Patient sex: F
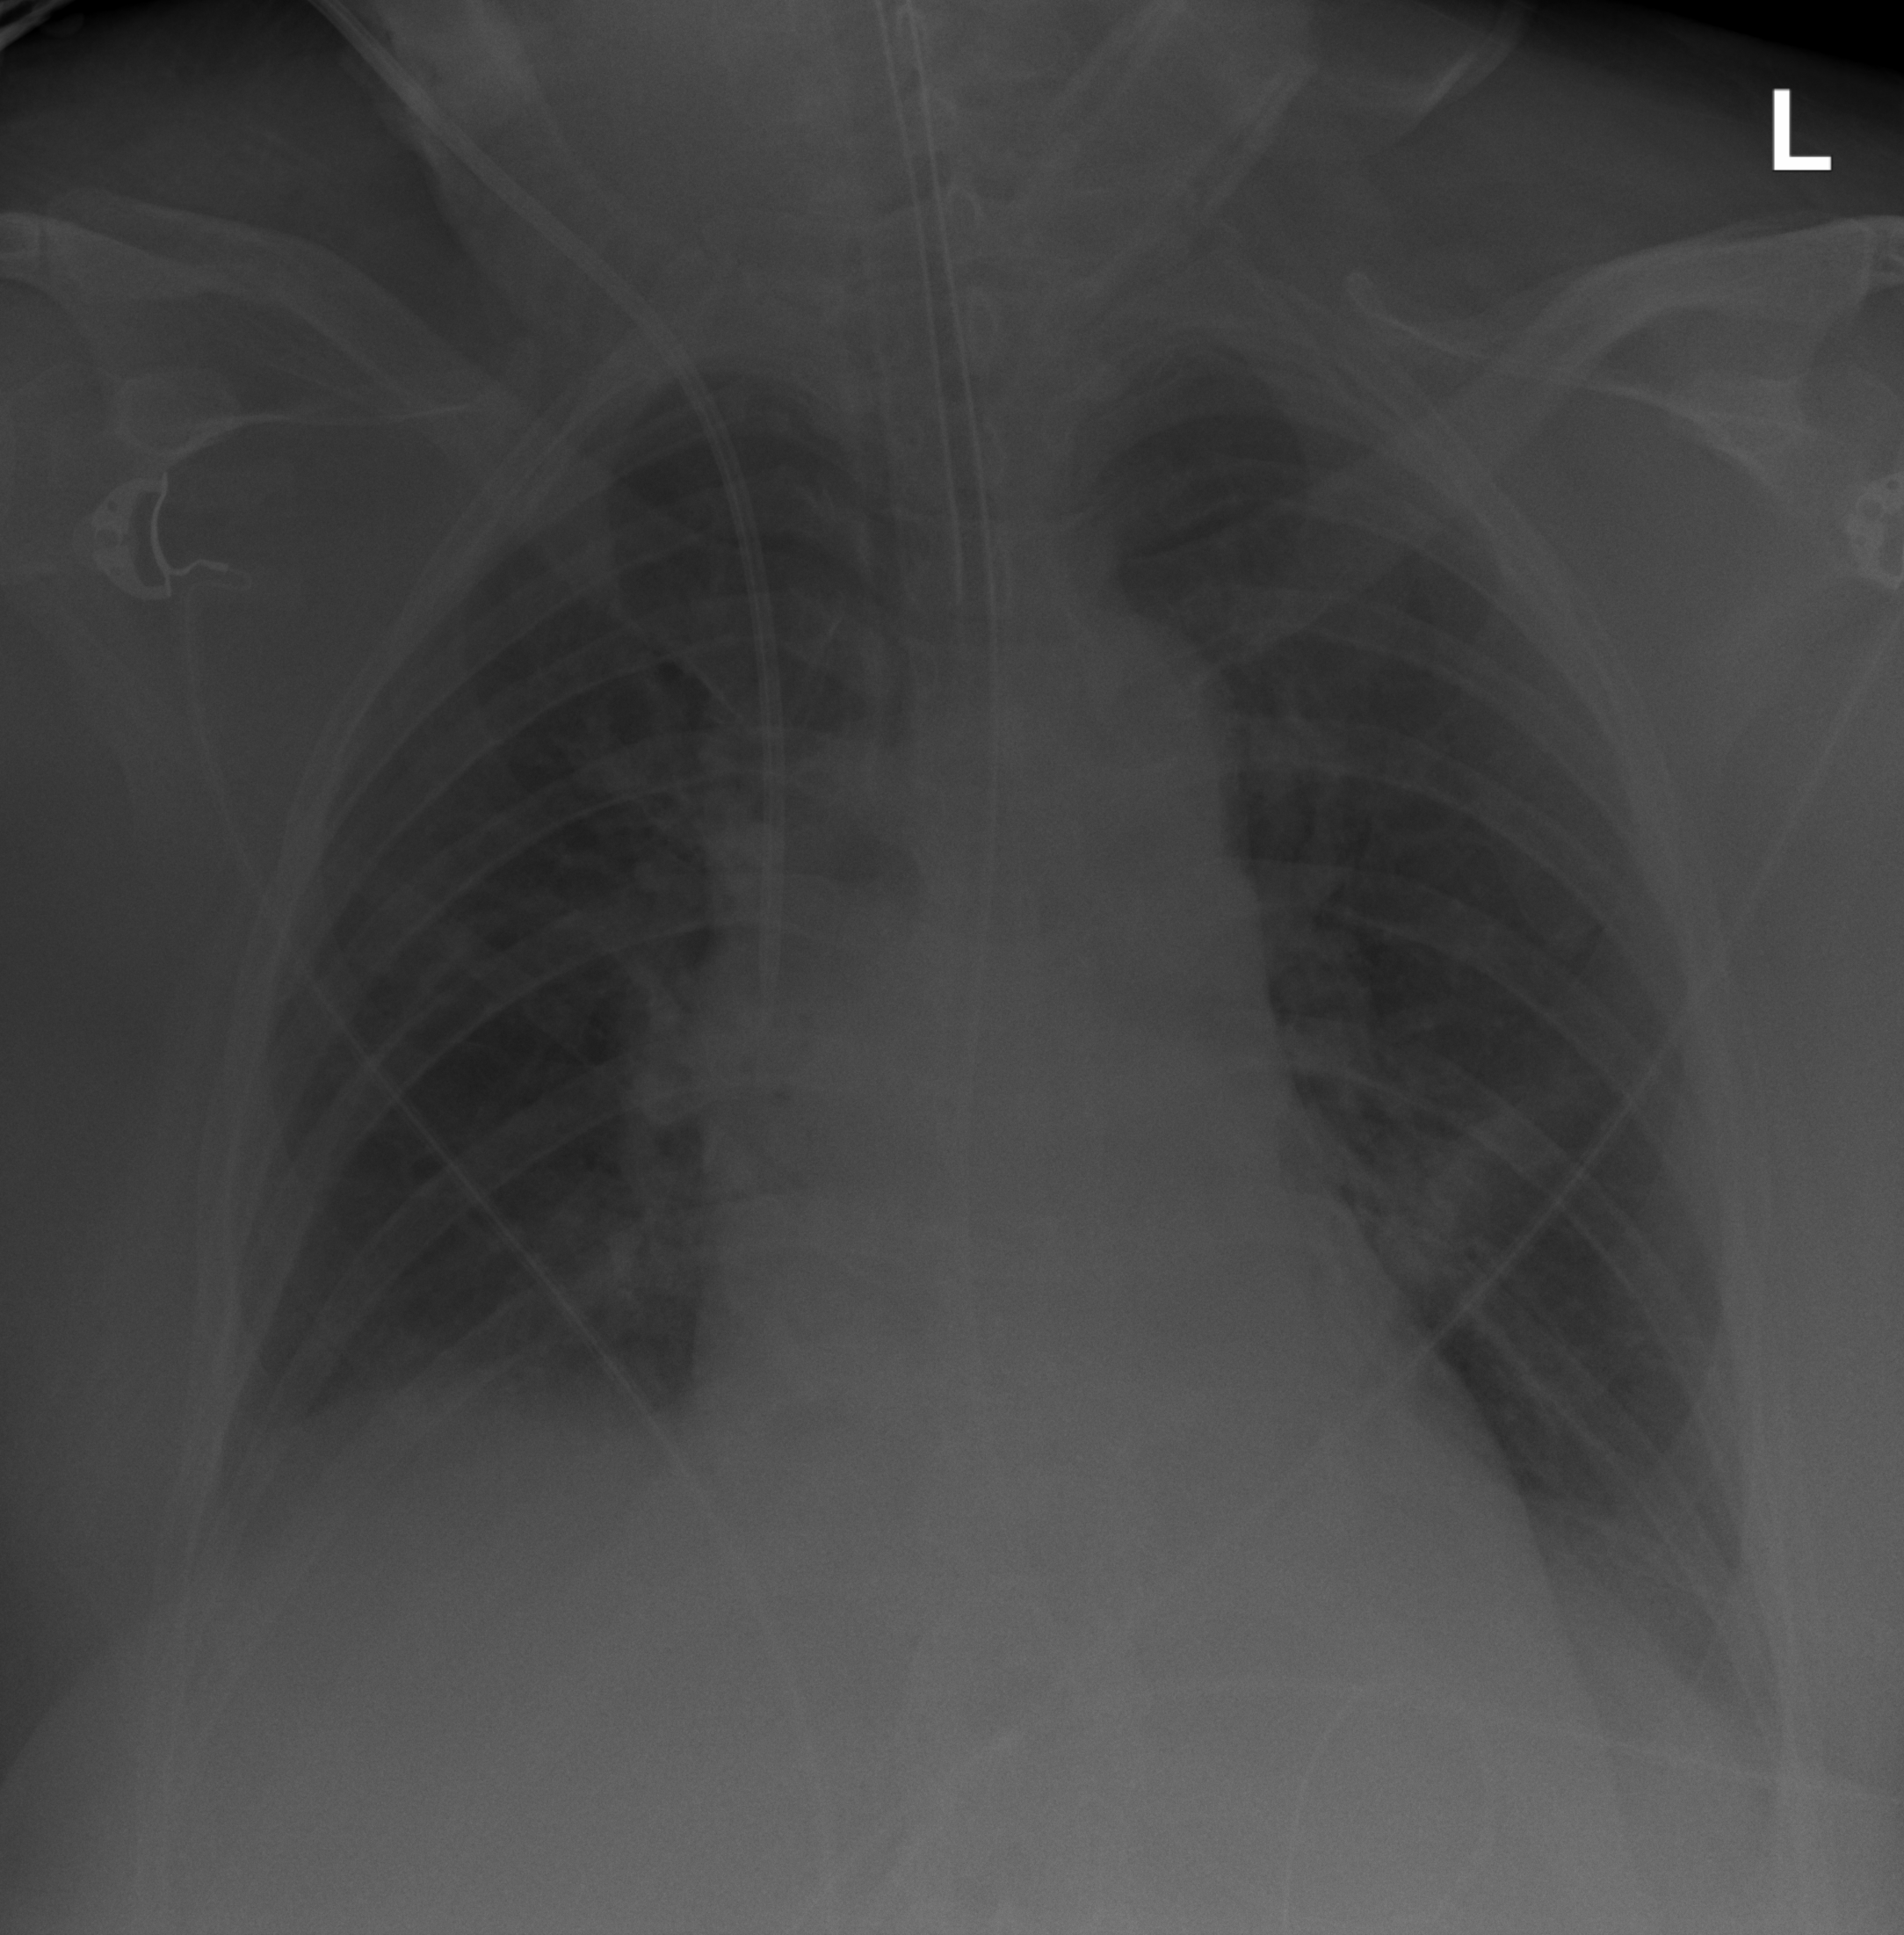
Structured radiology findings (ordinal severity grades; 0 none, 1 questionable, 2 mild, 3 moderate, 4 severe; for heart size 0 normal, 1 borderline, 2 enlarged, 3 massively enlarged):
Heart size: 1
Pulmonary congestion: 1
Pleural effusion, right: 0
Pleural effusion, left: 0
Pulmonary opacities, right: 1
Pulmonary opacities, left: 0
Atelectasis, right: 2
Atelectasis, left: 0